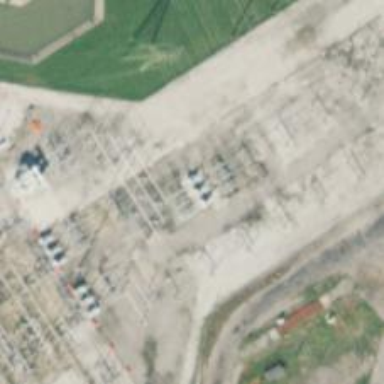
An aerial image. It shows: Switch for power supply.